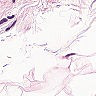
Metastatic tissue present: no